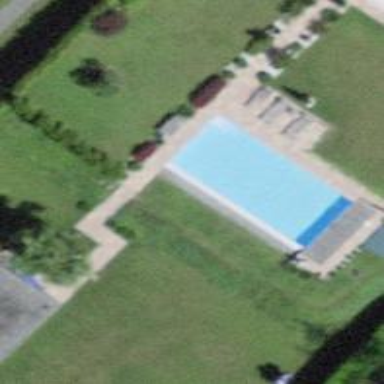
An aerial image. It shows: Swimming pool located in leisure land.